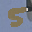
Label: 5